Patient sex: F
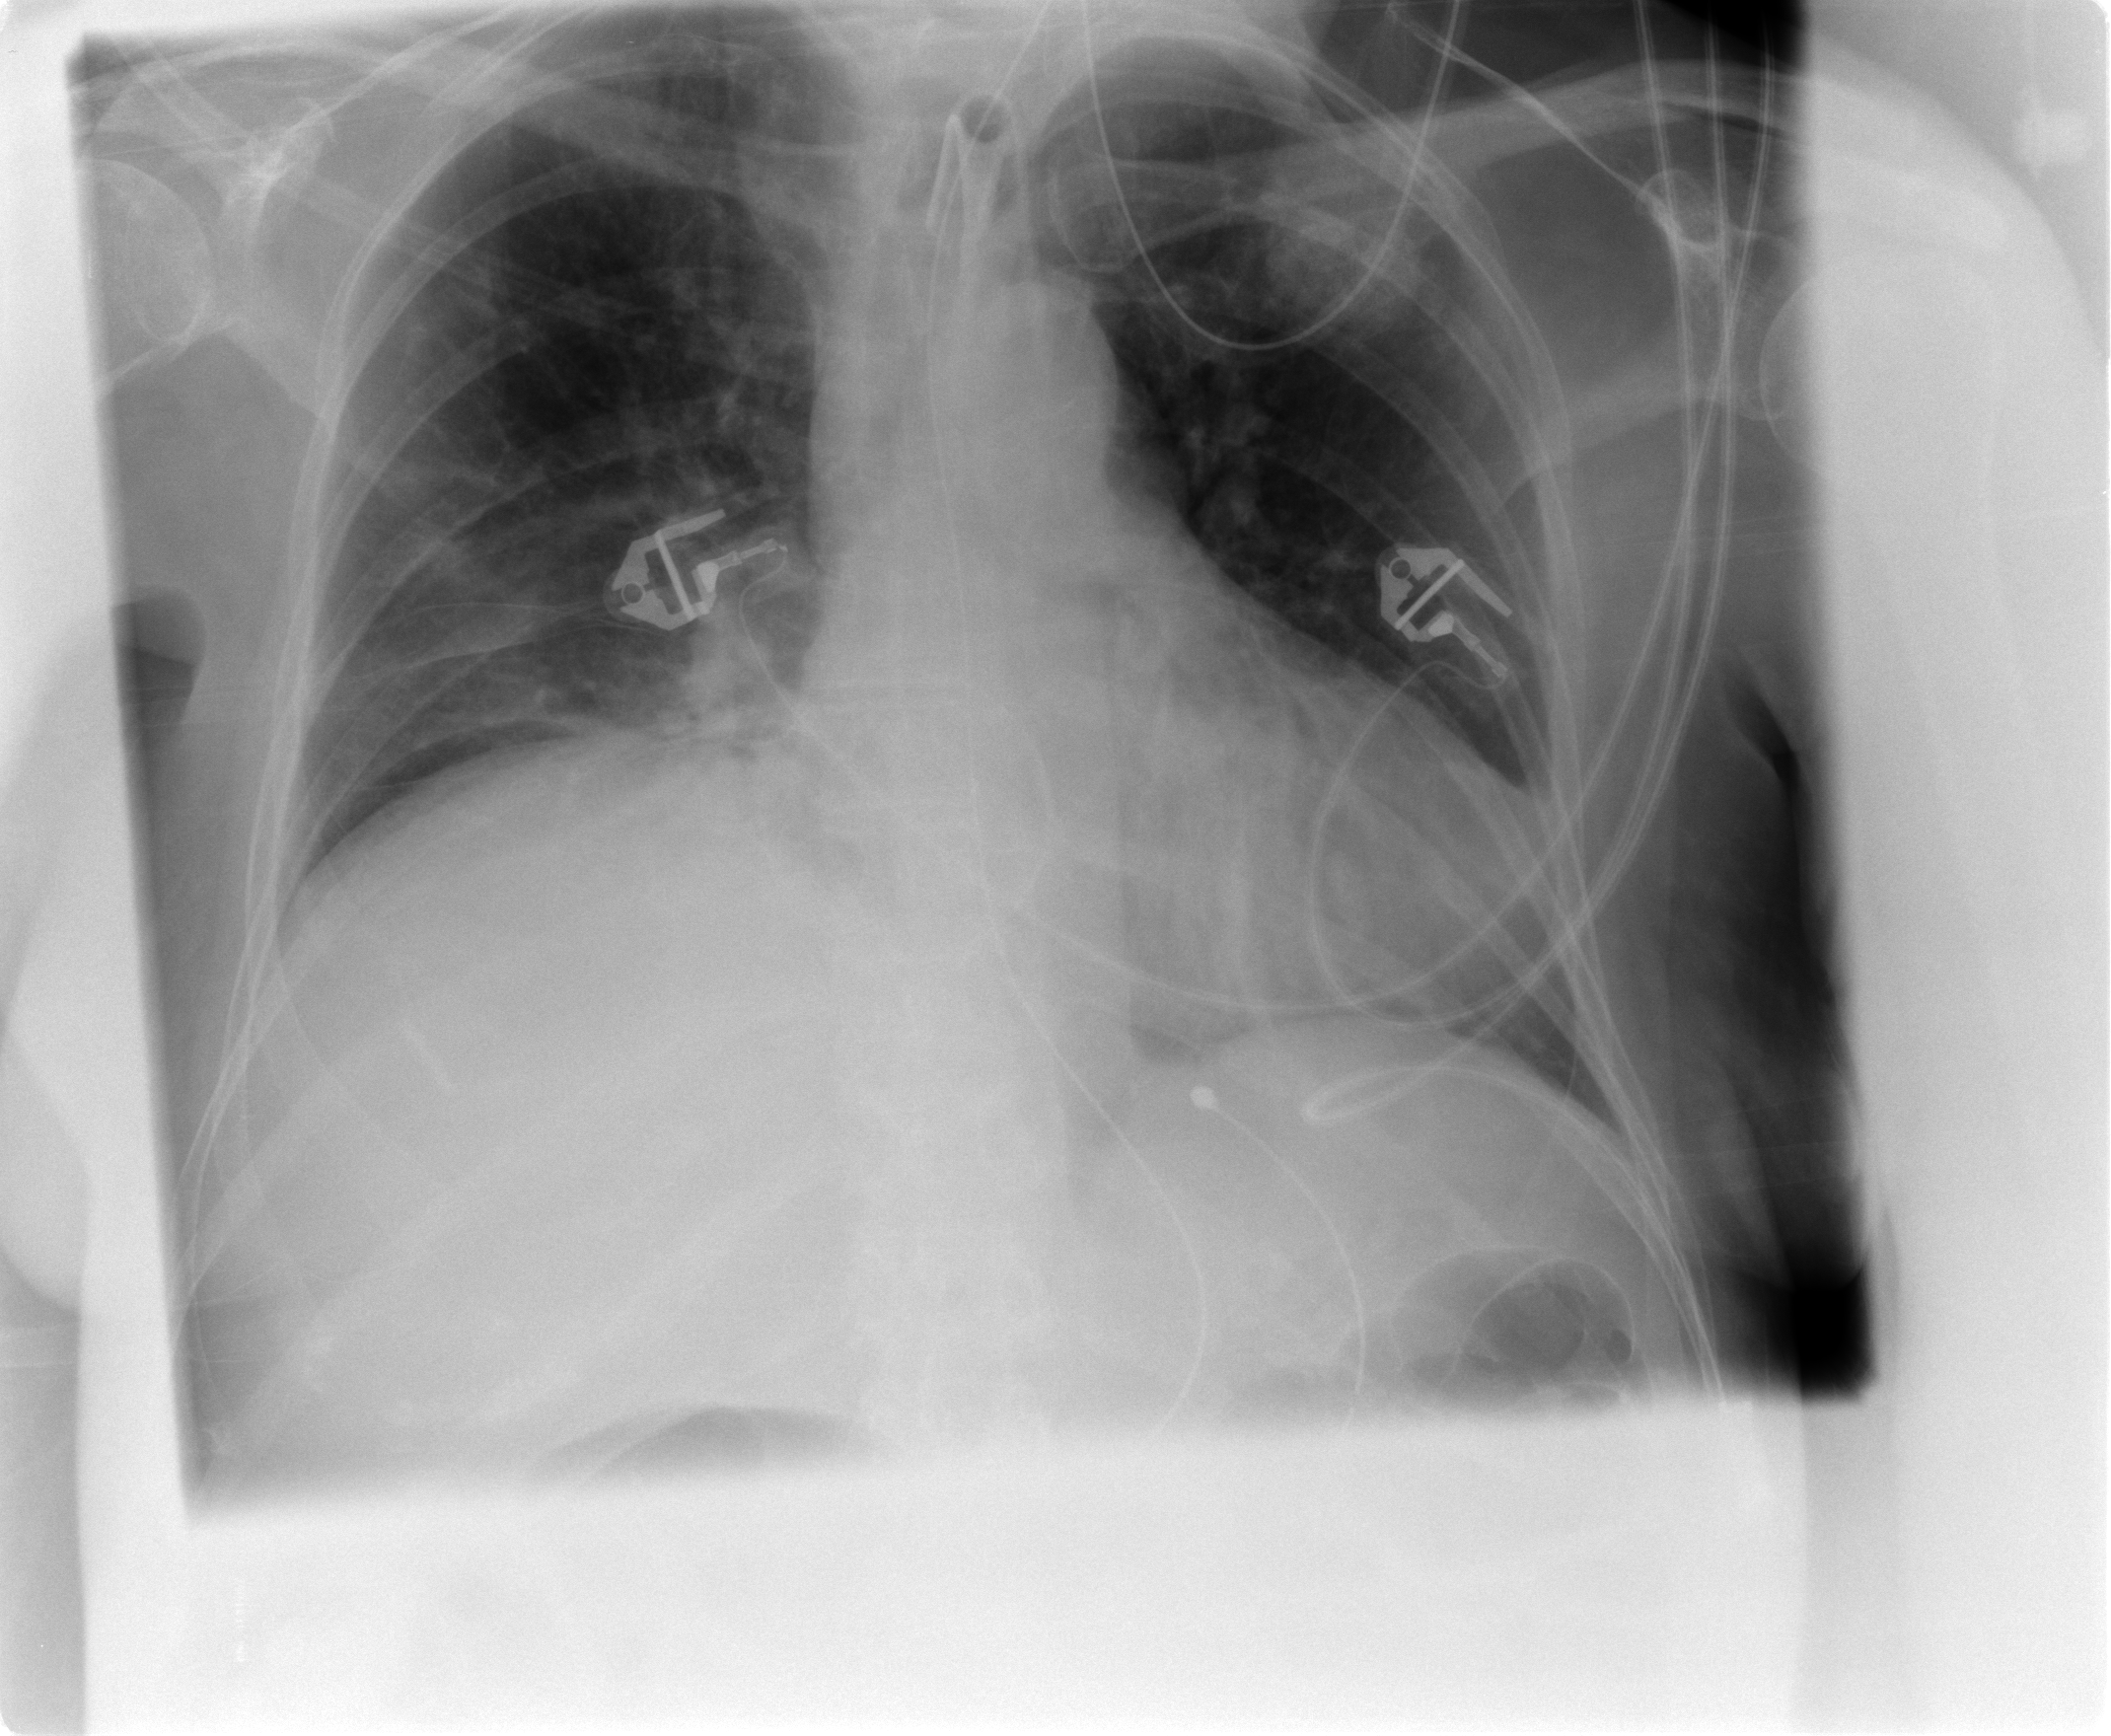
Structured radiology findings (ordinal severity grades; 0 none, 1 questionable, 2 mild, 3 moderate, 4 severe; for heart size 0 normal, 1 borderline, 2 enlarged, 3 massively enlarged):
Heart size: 2
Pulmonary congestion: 2
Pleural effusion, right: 2
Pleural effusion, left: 0
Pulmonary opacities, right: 2
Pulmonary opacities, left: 0
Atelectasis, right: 3
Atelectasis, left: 2